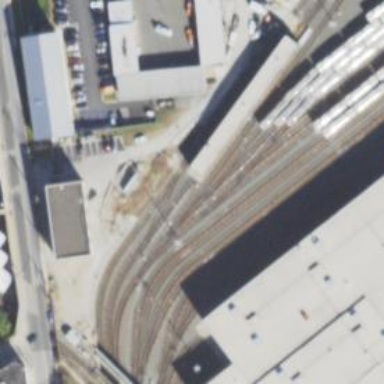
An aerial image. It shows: Yard area with electrified rail tracks.